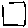
Label: square